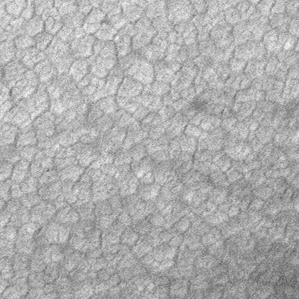
Label: frost